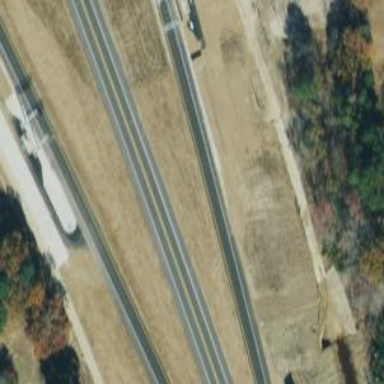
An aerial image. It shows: Trunk link road with asphalt surface.